Field crop: maize
Growth stage: 1
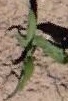
Species: maize